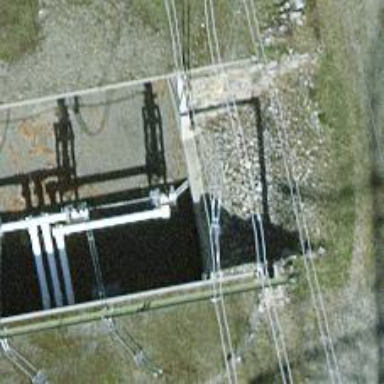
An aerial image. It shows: Insulator used in power equipment.